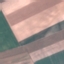
Land use / land cover class: AnnualCrop